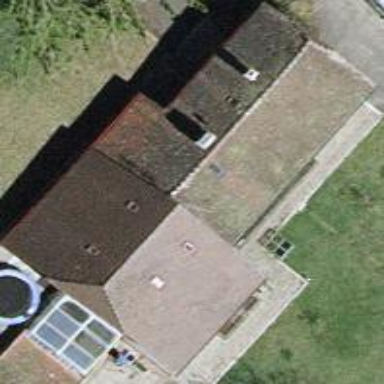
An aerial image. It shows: Detached building.